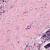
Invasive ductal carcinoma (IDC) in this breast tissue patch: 0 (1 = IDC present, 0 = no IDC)